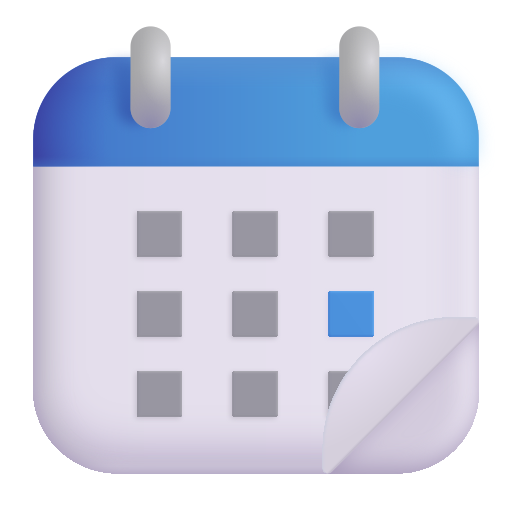
tear off calendar color